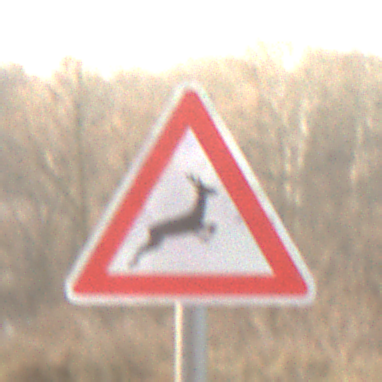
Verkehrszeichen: WildwechselLinks
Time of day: SunriseSunset
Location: Outdoor (Nature)
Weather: PartlyCloudy
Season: NotSpecified
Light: Natural